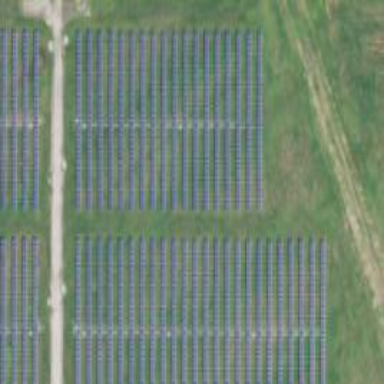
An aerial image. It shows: Solar power generator utilizing photovoltaic technology with solar photovoltaic panels.